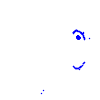
Particle: kaon